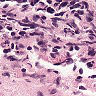
Metastatic tissue present: no